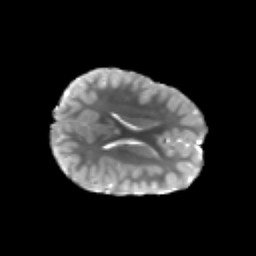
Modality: T2w
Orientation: axial
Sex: male
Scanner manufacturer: siemens
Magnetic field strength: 3 T
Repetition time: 5 s
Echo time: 0.071 s